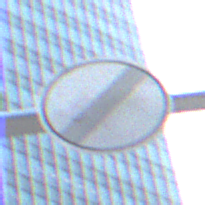
Verkehrszeichen: EndeSaemtlicherBegrenzungen
Umgebung: Outdoor, Urban
Tageszeit: MorningAfternoon
Wetter: PartlyCloudy
Licht: Natural
Jahreszeit: NotSpecified
Kontrast: LowContrast